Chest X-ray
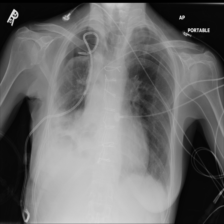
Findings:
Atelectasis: positive
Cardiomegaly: negative
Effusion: positive
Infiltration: positive
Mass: negative
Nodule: negative
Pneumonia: negative
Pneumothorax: positive
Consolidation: positive
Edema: negative
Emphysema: negative
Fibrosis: negative
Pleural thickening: positive
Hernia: negative